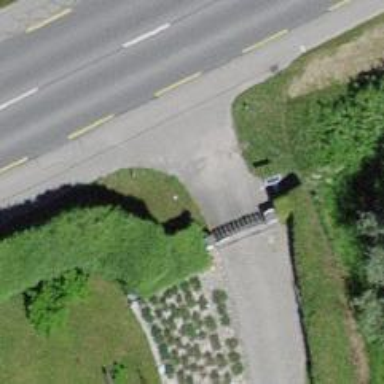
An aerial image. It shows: Gate.